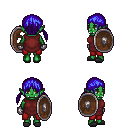
a pixel art fantasy rpg character, female body template, orc, green skin, maroon tunic, red pants, blue twin-tailed hairstyle, metal gloves, gray slippers, shield, four views (front, back, left, right), 2x2 character sprite sheet, small pixel art, hard edges, no anti-aliasing